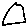
Label: triangle